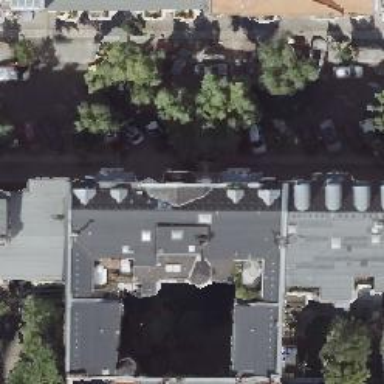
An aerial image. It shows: Beauty shop.